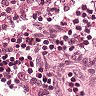
Metastatic tissue present: no